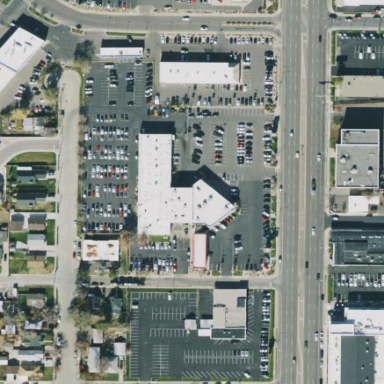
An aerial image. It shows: Building housing car shop.